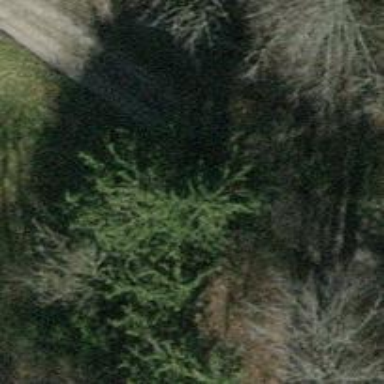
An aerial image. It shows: Unpaved path.